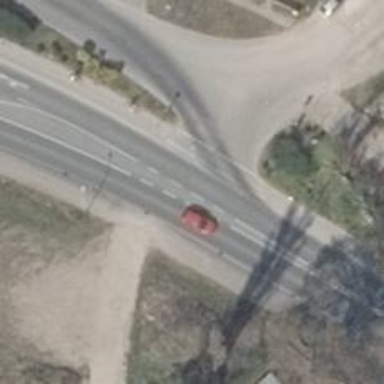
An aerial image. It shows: Asphalt road with sidewalks on both sides. The road is classified as primary highway.